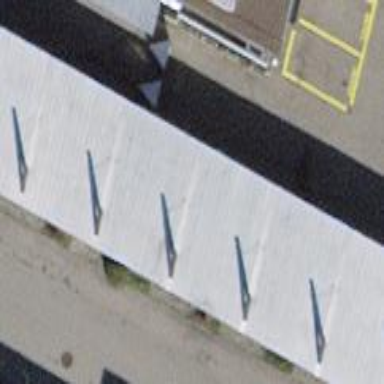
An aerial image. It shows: View of roof of building.